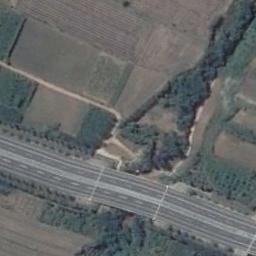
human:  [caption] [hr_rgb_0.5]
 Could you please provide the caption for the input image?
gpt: A straight freeway and some small roads go through the farmland and many trees are on both sides of the freeway .

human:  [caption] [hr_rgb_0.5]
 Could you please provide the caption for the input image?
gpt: Large areas of brown and green mixed farmland around the freeway .

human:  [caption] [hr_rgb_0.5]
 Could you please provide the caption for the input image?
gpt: The freeway goes through the farmland and trees .

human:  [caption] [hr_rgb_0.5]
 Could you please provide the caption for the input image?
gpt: The left side of the highway is sandy .

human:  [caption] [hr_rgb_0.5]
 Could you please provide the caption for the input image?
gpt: There are many green trees and farmlands beside the freeway .